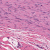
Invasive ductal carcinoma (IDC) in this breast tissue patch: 0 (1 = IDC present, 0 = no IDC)